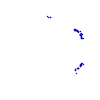
Particle: kaon